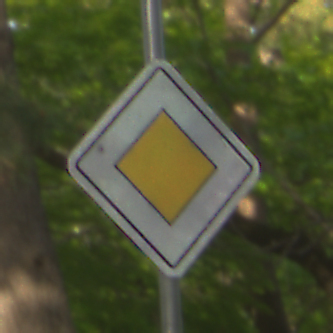
Verkehrszeichen: Vorfahrtsstrasse
Umgebung: Outdoor, RoadRail
Tageszeit: MorningAfternoon
Wetter: Clear
Licht: Natural
Jahreszeit: NotSpecified
Kontrast: LowContrast